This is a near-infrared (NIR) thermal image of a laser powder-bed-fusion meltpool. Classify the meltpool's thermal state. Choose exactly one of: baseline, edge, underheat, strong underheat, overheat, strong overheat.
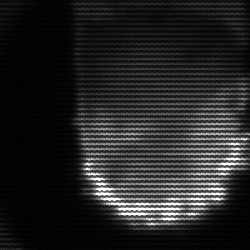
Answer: baseline